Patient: sex M, age 68
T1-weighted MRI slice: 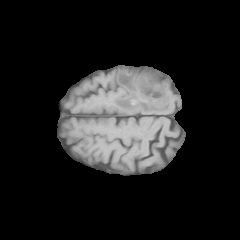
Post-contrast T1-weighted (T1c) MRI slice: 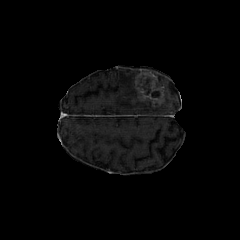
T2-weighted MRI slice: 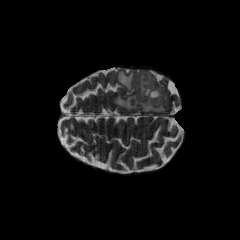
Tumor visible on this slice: yes
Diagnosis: Glioblastoma, IDH-wildtype
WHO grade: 4